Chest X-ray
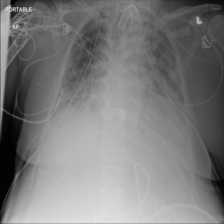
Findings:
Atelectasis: negative
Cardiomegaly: negative
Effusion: negative
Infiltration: negative
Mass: negative
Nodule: negative
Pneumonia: negative
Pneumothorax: negative
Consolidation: negative
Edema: negative
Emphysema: negative
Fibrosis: negative
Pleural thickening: negative
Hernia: negative